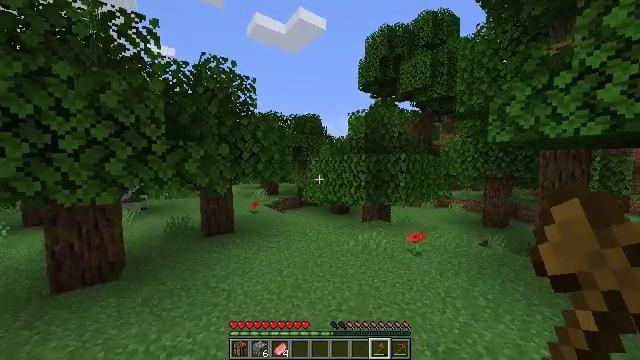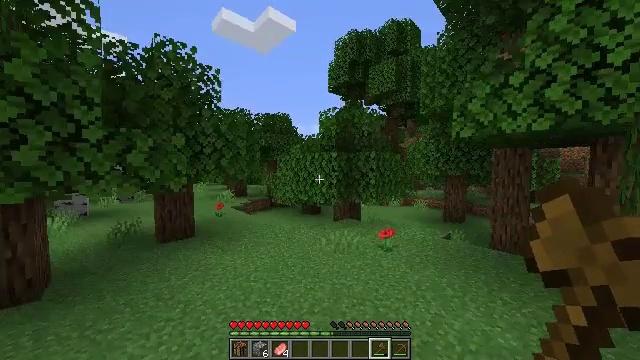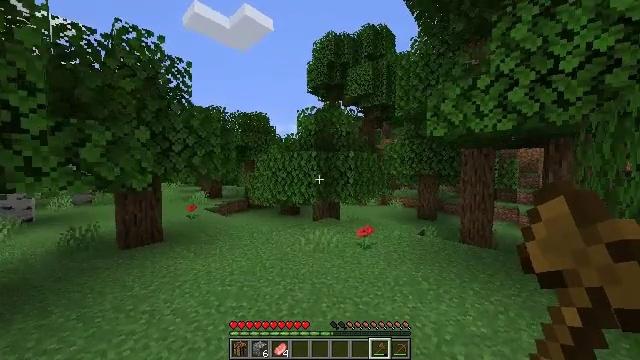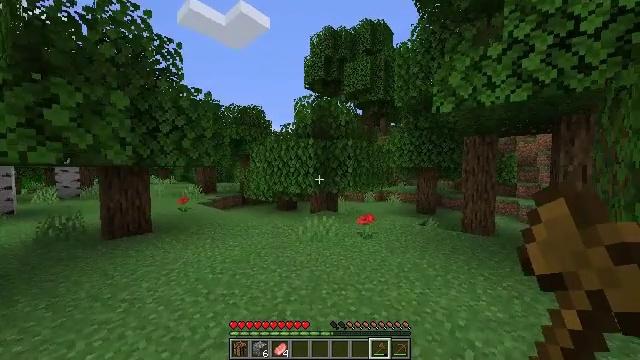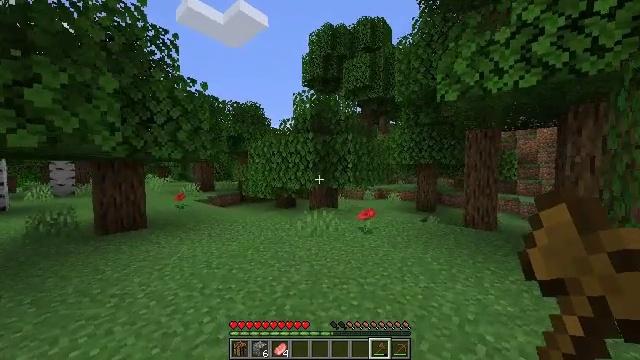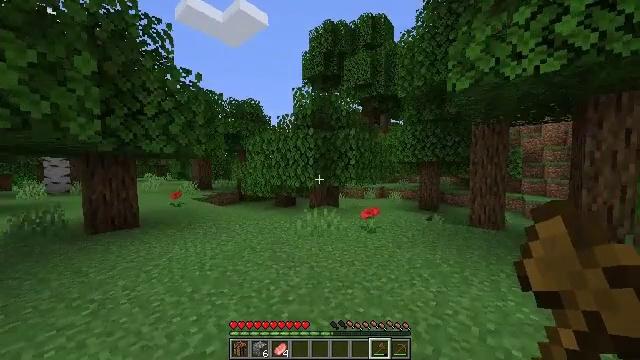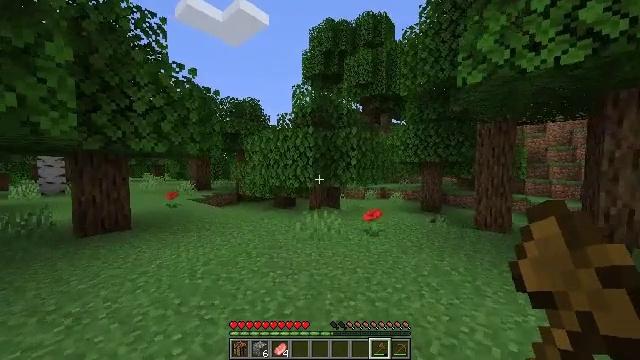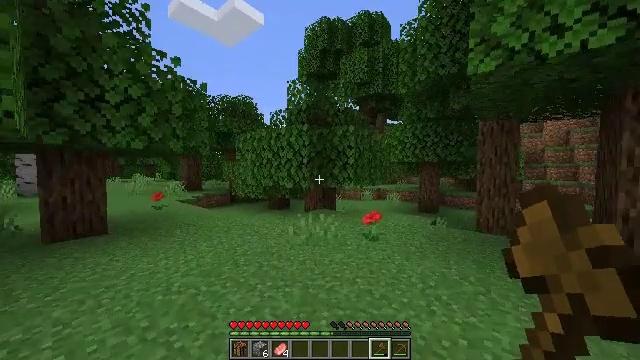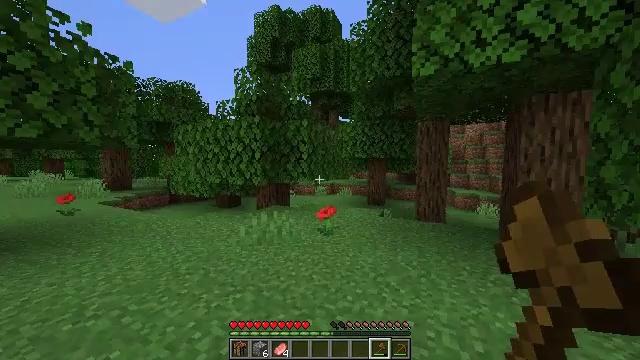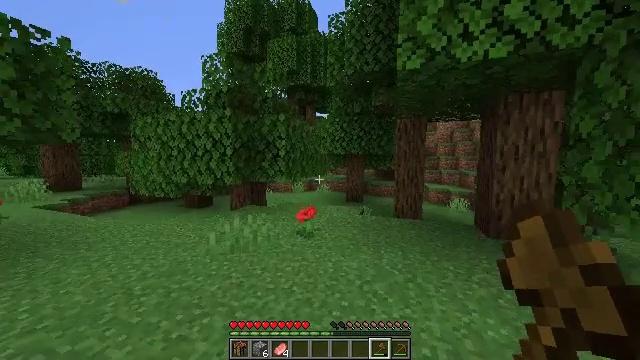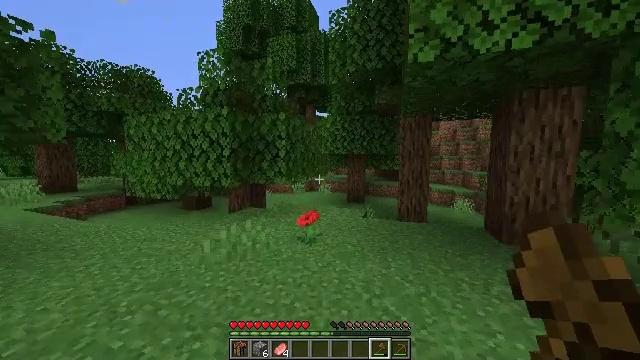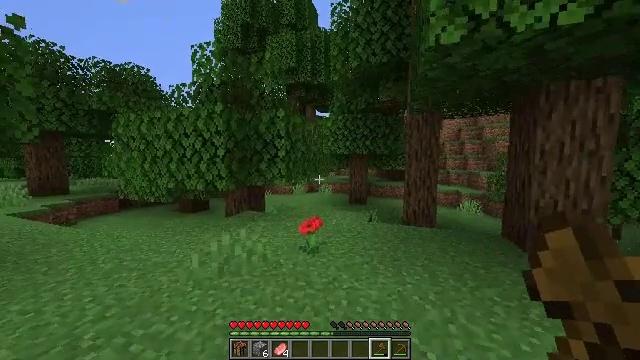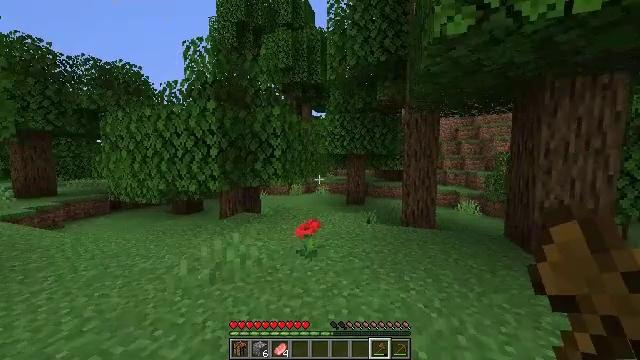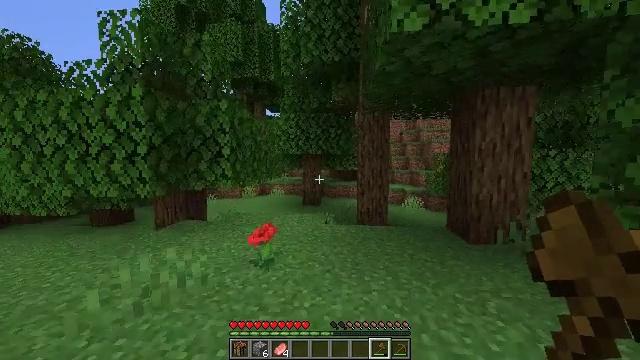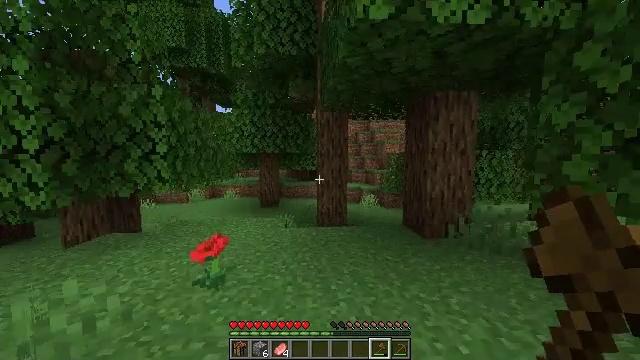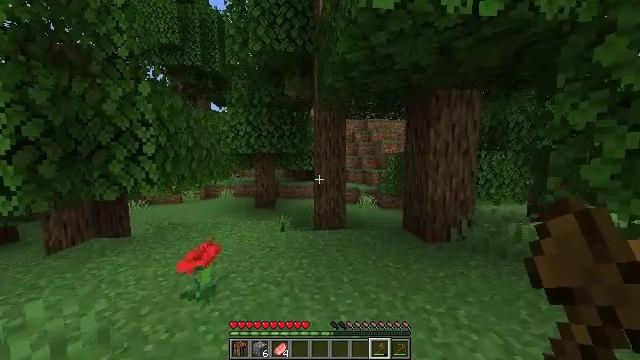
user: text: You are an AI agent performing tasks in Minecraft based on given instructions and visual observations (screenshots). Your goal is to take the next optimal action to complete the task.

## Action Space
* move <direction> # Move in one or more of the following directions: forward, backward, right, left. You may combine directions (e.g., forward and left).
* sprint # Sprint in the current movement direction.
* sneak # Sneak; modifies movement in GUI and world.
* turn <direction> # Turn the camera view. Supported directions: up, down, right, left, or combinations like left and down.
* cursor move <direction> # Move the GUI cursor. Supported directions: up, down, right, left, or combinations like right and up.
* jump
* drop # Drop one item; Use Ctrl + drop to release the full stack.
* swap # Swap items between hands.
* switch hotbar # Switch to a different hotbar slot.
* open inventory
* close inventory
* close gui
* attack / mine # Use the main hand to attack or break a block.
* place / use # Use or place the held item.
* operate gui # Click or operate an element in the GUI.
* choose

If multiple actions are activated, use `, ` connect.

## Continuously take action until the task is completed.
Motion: motion action
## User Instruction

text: Pick the delicate lily of the valley flower.
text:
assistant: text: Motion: move forward, turn right
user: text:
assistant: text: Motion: move forward, turn right
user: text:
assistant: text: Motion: move forward
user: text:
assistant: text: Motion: move forward
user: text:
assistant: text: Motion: move forward
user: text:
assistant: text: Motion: move forward
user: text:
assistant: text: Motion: move forward, turn right
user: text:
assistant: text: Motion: move forward, turn right and down
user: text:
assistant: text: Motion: move forward, turn right
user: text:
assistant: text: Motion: move forward
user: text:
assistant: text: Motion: move forward
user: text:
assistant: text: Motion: move forward
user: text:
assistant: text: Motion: move forward, turn right
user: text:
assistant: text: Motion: move forward, turn right
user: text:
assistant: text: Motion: move forward
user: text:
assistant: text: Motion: move forward
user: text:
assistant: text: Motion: move forward
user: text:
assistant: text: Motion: move forward
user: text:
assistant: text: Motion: move forward
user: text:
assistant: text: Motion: move forward
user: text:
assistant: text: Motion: move forward, turn right
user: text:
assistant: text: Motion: move forward, turn right
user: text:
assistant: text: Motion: move forward, turn right
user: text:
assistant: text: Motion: move forward
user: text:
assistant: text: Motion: move forward
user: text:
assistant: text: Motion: move forward
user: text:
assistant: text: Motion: move forward
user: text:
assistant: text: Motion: move forward
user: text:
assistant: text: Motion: move forward
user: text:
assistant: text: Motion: move forward